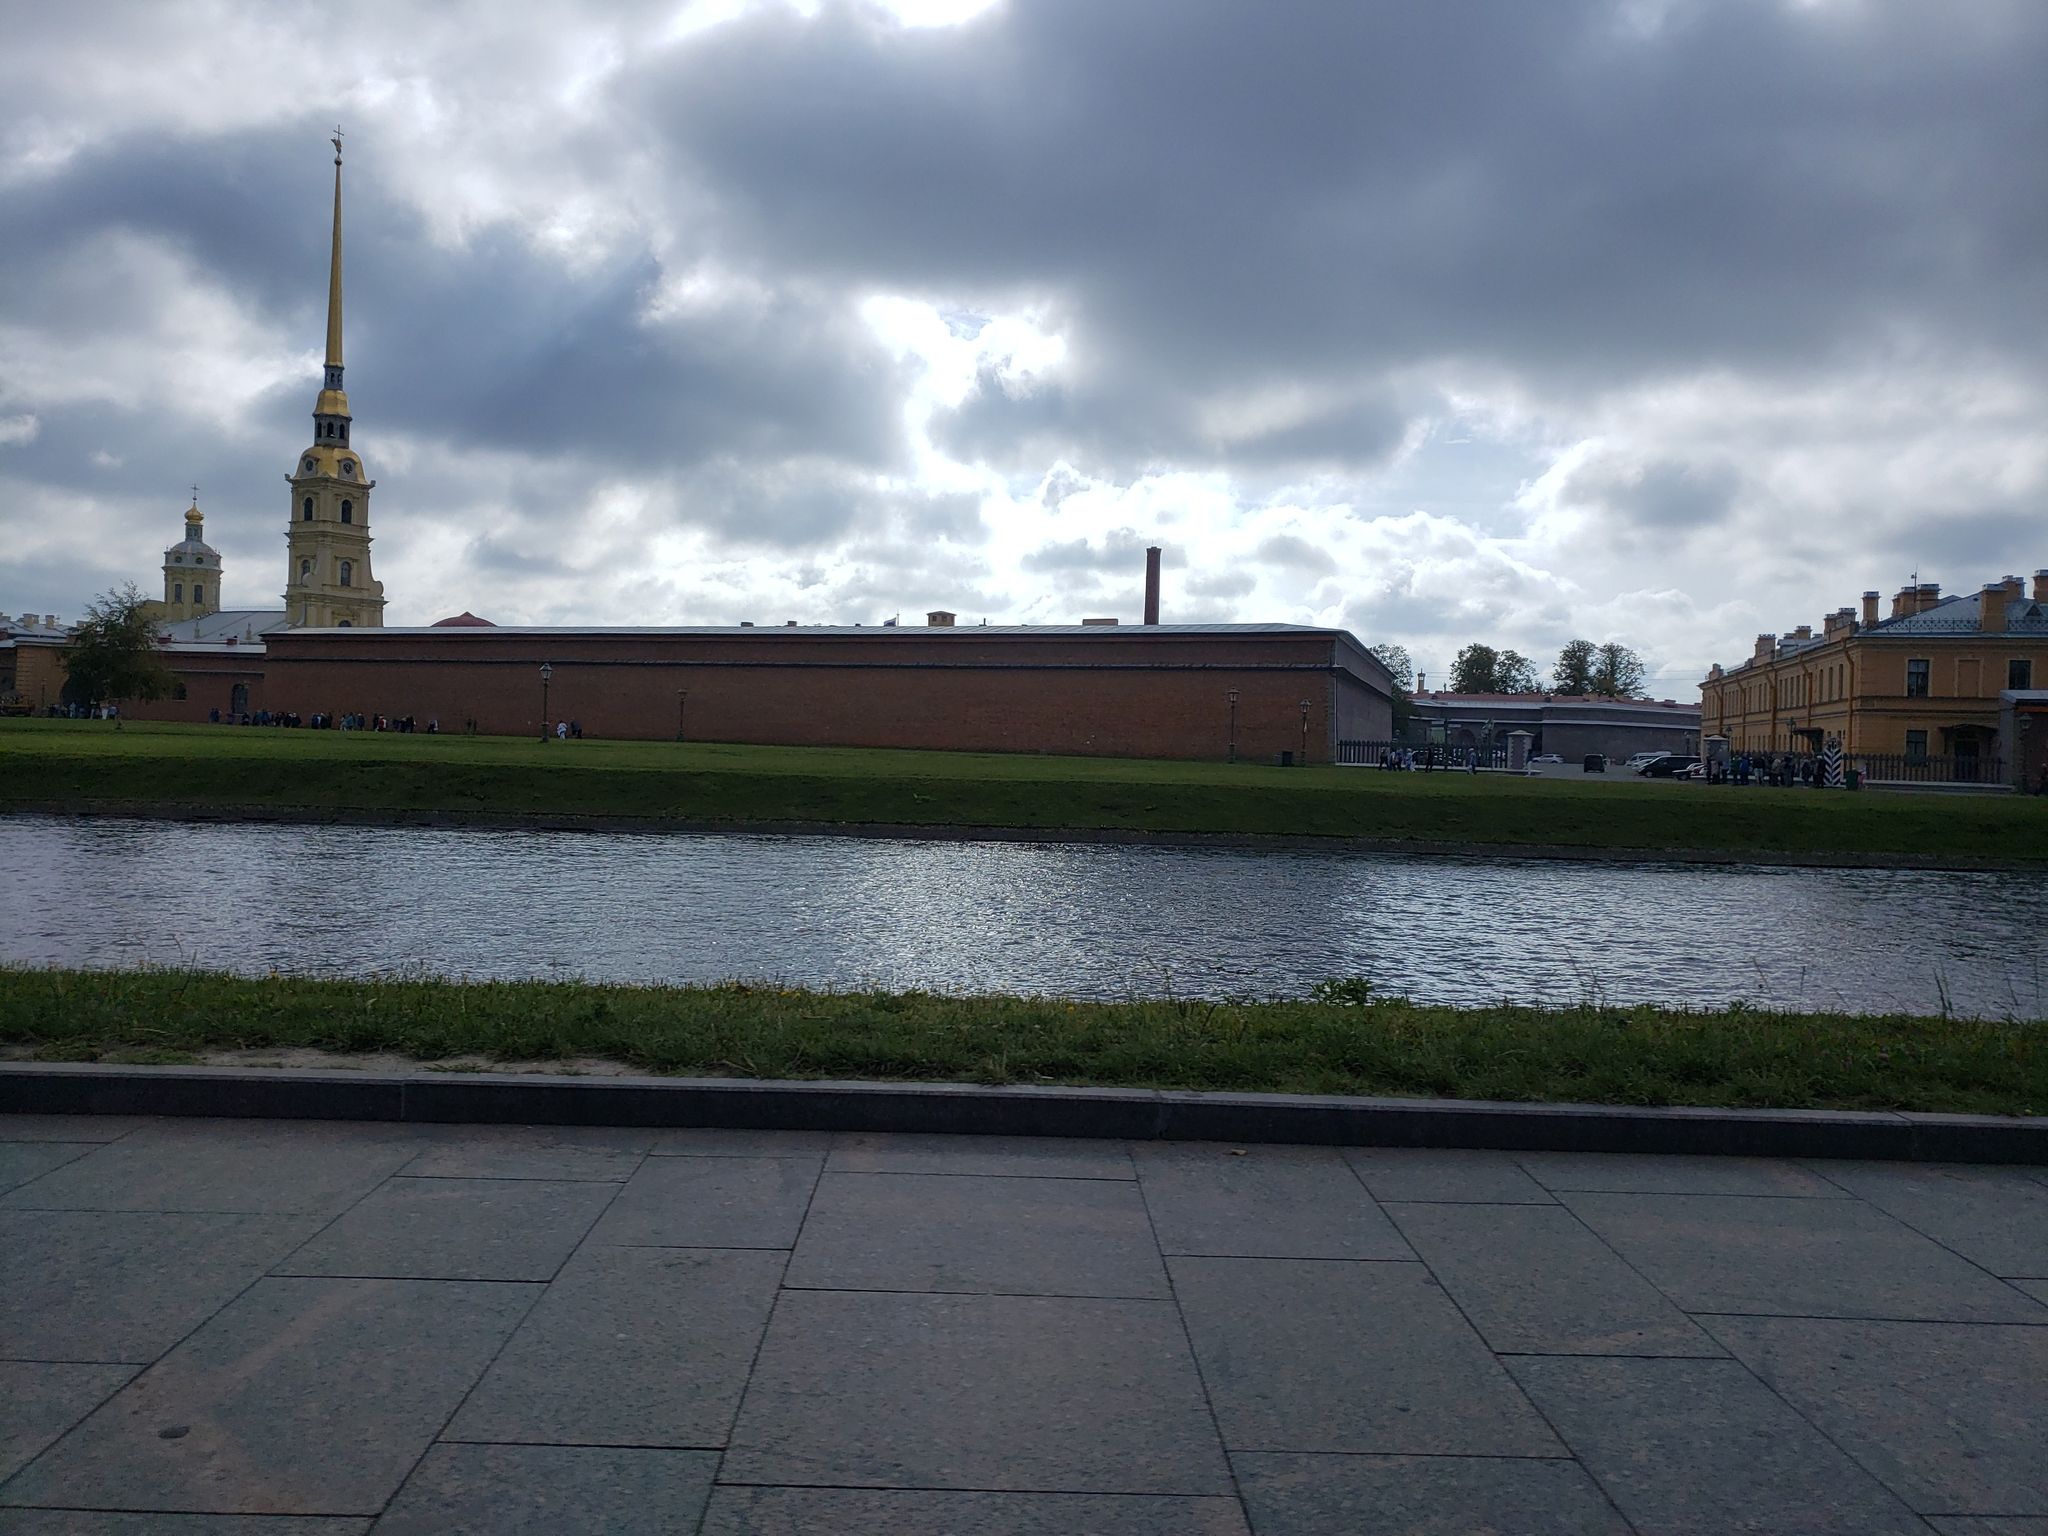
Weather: snowy
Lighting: day
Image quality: good
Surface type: walking surface
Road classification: footway
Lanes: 2
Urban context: urban centre
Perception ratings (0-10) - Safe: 5.89, Lively: 0.77, Beautiful: 9.09, Boring: 2.87, Depressing: 2.68, Wealthy: 4.71